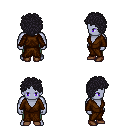
a pixel art fantasy rpg character, male body template, dark elf, purple skin, brown robe, teal pants, raven curly afro hairstyle, brown shoes, four views (front, back, left, right), 2x2 character sprite sheet, small pixel art, hard edges, no anti-aliasing